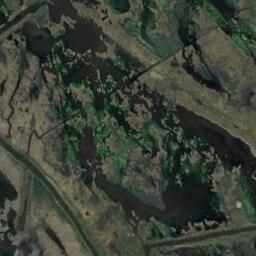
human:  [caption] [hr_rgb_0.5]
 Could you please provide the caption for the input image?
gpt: The wetland consists of bare land, Green plants and water .

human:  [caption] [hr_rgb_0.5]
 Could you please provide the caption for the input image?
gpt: Except for the waters, this wetland is covered by vegetation .

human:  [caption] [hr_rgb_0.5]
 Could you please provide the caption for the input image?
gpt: There are a few brown bare lands in the river in a wetland with sparse green plants on the bare lands .

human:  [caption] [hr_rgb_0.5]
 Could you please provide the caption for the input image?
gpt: Many waters of different sizes are surrounded by wetlands .

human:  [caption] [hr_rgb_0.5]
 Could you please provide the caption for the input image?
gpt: There are some green areas and water areas on the wetland .